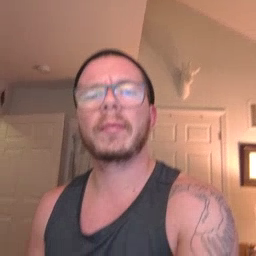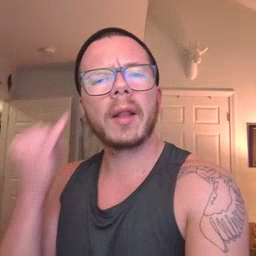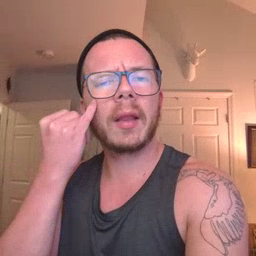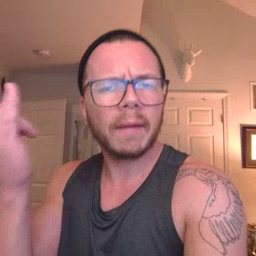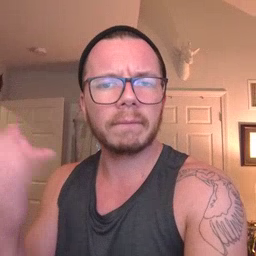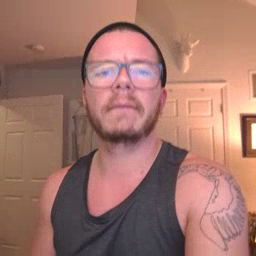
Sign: if